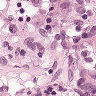
Metastatic tissue present: yes